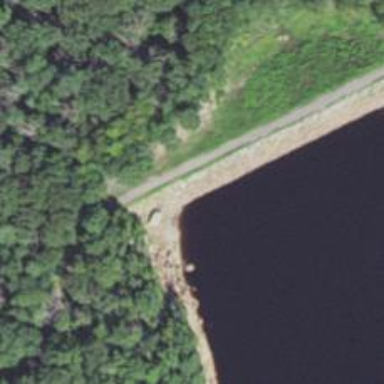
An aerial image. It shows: Dam across waterway.